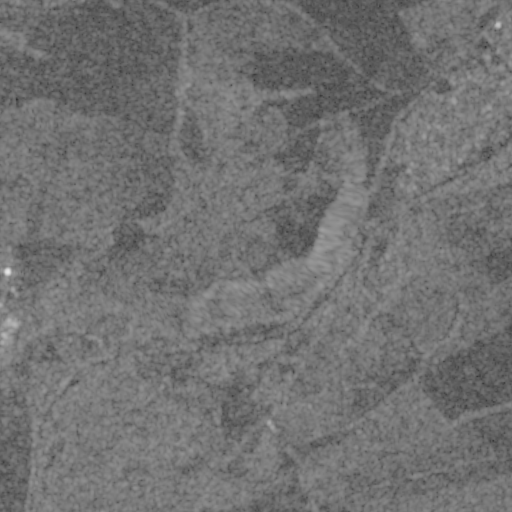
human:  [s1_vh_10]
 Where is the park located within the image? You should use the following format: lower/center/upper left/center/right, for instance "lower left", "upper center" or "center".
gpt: The park is located in the upper right of the image.
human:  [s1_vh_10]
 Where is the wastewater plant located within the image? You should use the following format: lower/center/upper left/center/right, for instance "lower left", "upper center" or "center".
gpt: The wastewater plant is located in the lower left of the image.
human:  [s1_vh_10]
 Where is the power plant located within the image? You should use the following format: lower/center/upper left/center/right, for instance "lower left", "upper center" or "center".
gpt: There is no power plant in the image.

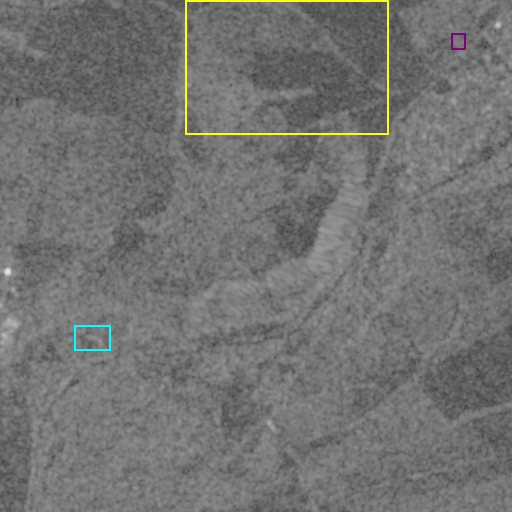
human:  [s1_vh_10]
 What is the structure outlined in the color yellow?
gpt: The structure outlined in yellow is a crop field.
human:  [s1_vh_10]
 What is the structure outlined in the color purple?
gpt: The structure outlined in purple is a park.
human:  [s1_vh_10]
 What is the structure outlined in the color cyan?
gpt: The structure outlined in cyan is a wastewater plant.
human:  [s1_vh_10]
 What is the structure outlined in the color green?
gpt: There is no green outline.